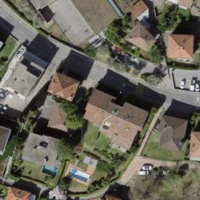
EUNIS habitat code: 55
Species observed at this site:
Vinca major